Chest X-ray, PA view. Patient: 59 years old, sex F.
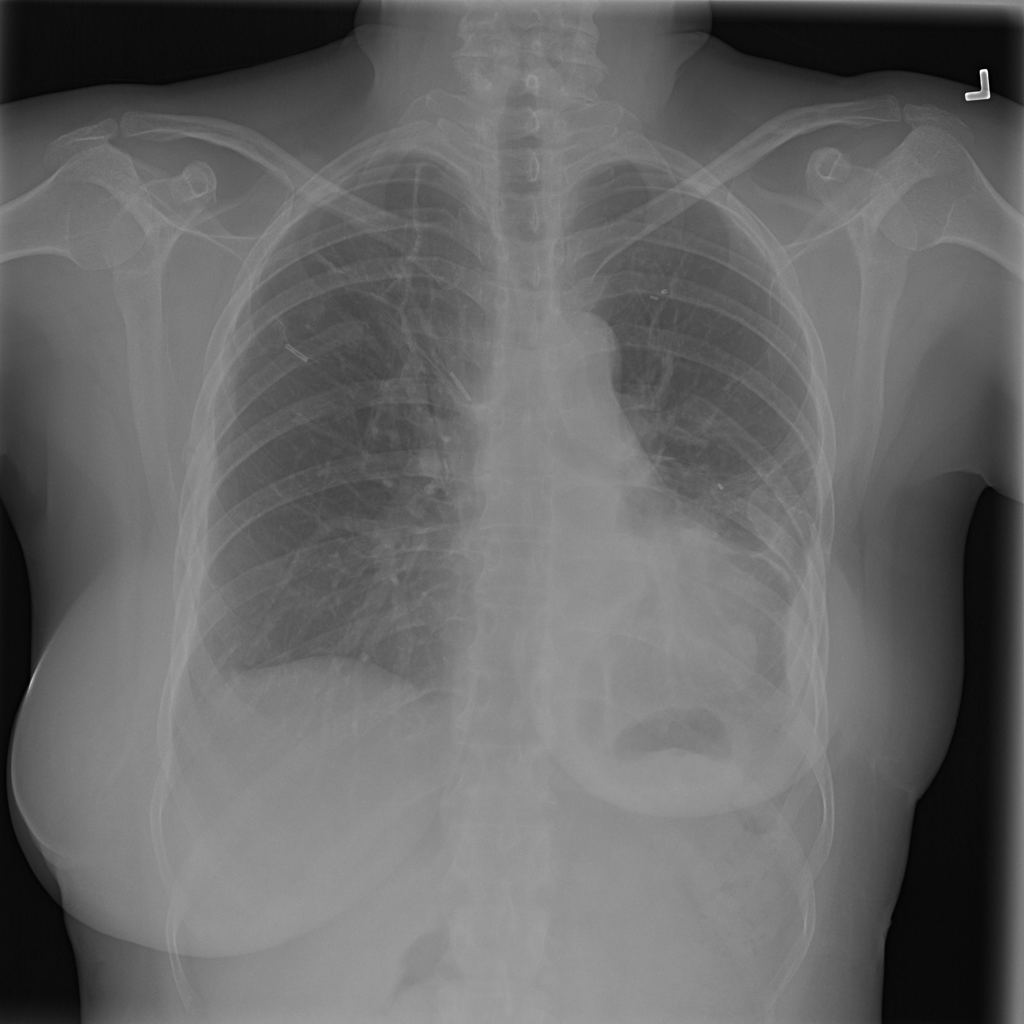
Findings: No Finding